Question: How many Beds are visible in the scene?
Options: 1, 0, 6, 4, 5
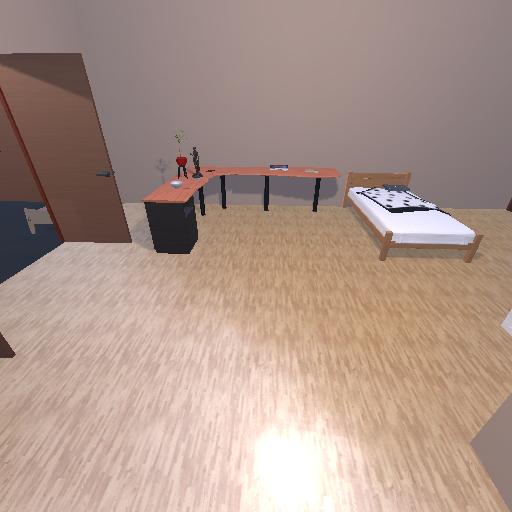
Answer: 1